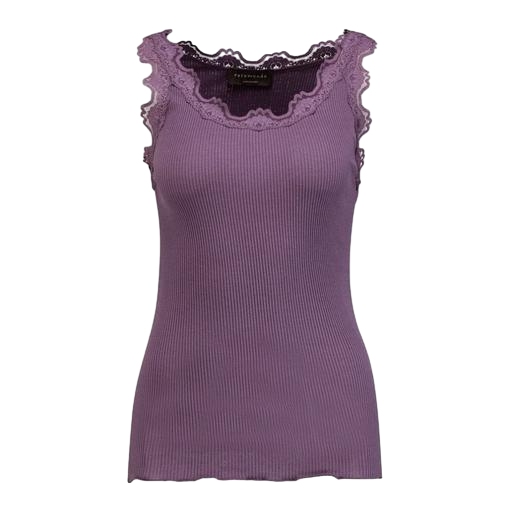
purple fine rib tank, lace-trimmed ribbed tank, purple tank top, white background